Question: I'm trying to get a '4dp' elevation on a button in a sample app and I can't seem to get any shadow to show up.
This is my code:
'''
<LinearLayout xmlns:android="http://schemas.android.com/apk/res/android"
xmlns:tools="http://schemas.android.com/tools"
android:layout_width="match_parent"
android:layout_height="match_parent"
tools:context=".MainActivity"
android:clipChildren="false"
android:orientation="vertical">
<Button
android:layout_width="wrap_content"
android:layout_height="wrap_content"
android:text="Click me"
android:background="@drawable/myrect"
android:elevation="4dp"/>
</LinearLayout>
'''
With my background drawable being:
'''
<shape xmlns:android="http://schemas.android.com/apk/res/android"
android:shape="rectangle">
<solid android:color="#336699" />
<corners android:radius="5dp" />
</shape>
'''
My app.gradle is:
'''
android {
compileSdkVersion 21
buildToolsVersion "21.1.1"
...
}
'''
This is the result:

I did see other posts with the same issue like this one: <URL>. They all point to a semi-transparent background as the issue, but as you can see here I'm using a full opacity one.
Any idea of what I'm missing?
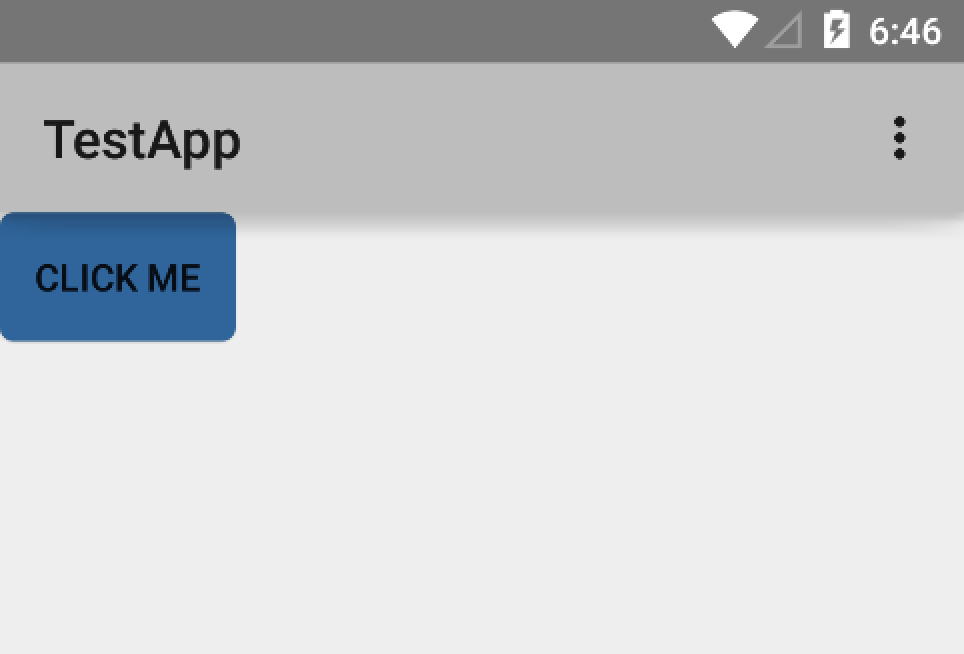
Answer: For android version 5.0 & above try the Elevation for other views..
'''
android:elevation="10dp"
'''
For Buttons,
'''
android:stateListAnimator="@anim/button_state_list_animator"
'''
'''
<?xml version="1.0" encoding="utf-8"?>
<selector xmlns:android="http://schemas.android.com/apk/res/android">
<item android:state_pressed="true" android:state_enabled="true">
<set>
<objectAnimator android:propertyName="translationZ"
android:duration="@integer/button_pressed_animation_duration"
android:valueTo="@dimen/button_pressed_z_material"
android:valueType="floatType"/>
<objectAnimator android:propertyName="elevation"
android:duration="0"
android:valueTo="@dimen/button_elevation_material"
android:valueType="floatType"/>
</set>
</item>
<!-- base state -->
<item android:state_enabled="true">
<set>
<objectAnimator android:propertyName="translationZ"
android:duration="@integer/button_pressed_animation_duration"
android:valueTo="0"
android:startDelay="@integer/button_pressed_animation_delay"
android:valueType="floatType"/>
<objectAnimator android:propertyName="elevation"
android:duration="0"
android:valueTo="@dimen/button_elevation_material"
android:valueType="floatType" />
</set>
</item>
<item>
<set>
<objectAnimator android:propertyName="translationZ"
android:duration="0"
android:valueTo="0"
android:valueType="floatType"/>
<objectAnimator android:propertyName="elevation"
android:duration="0"
android:valueTo="0"
android:valueType="floatType"/>
</set>
</item>
</selector>
'''
below 5.0 version,
'''
android:background="@android:drawable/dialog_holo_light_frame"
'''
My output: